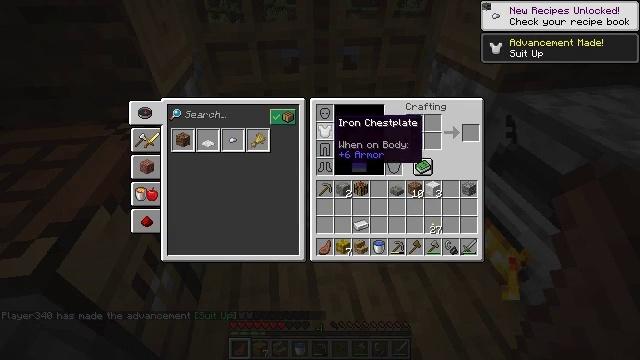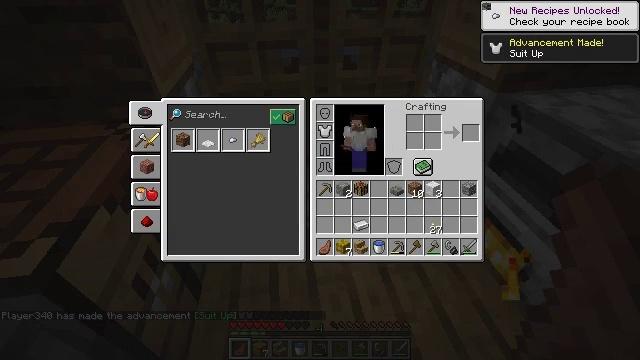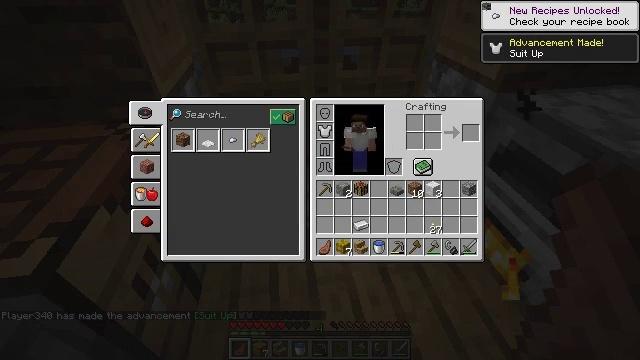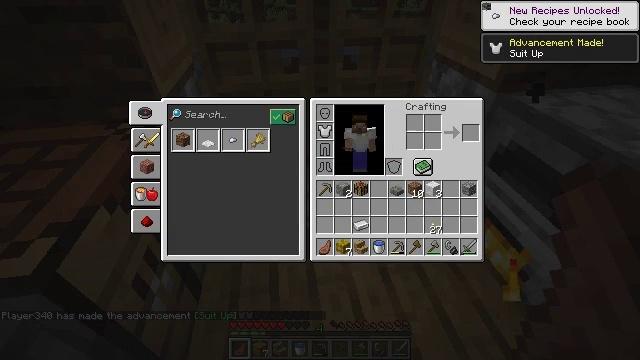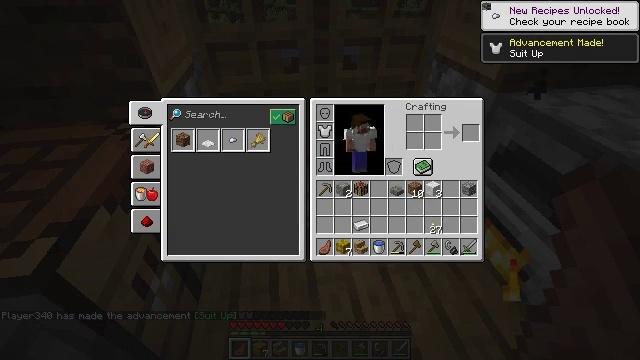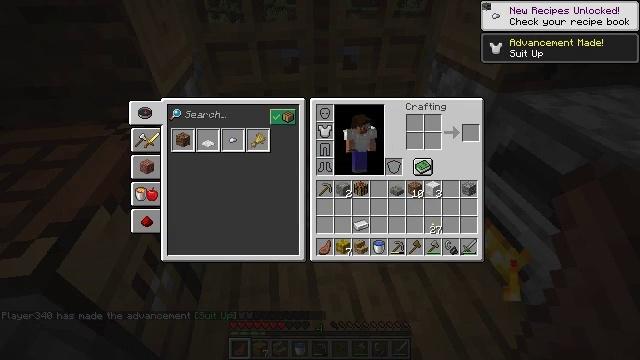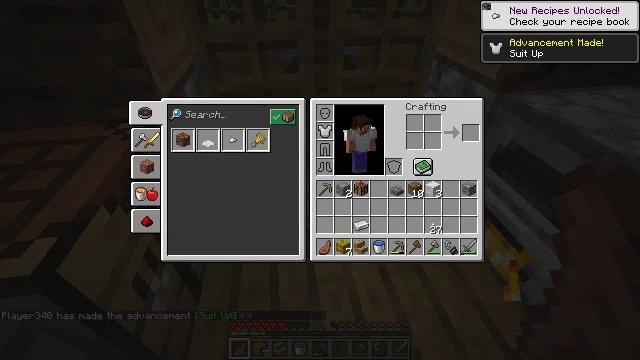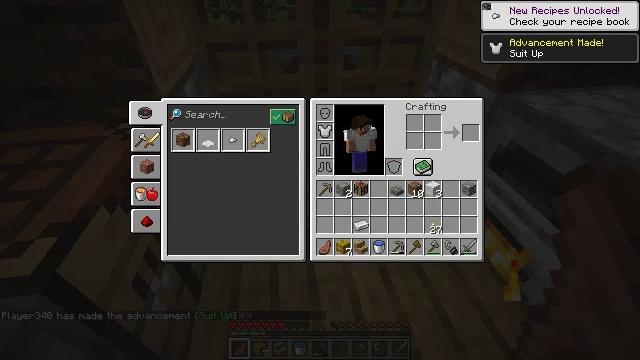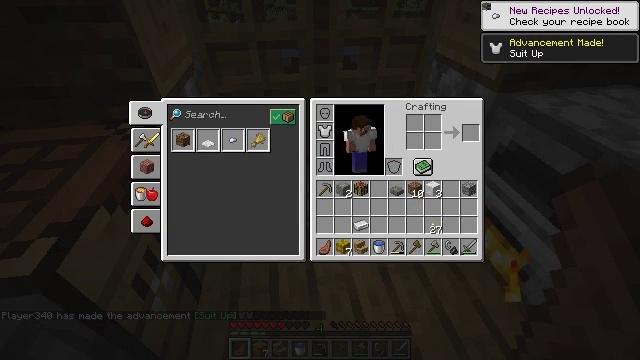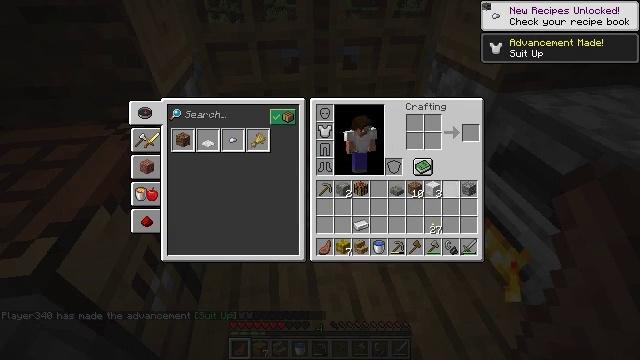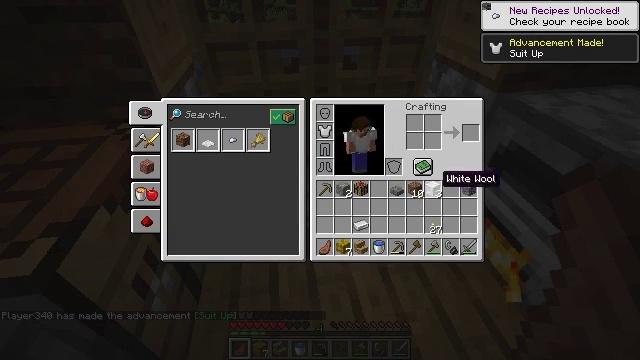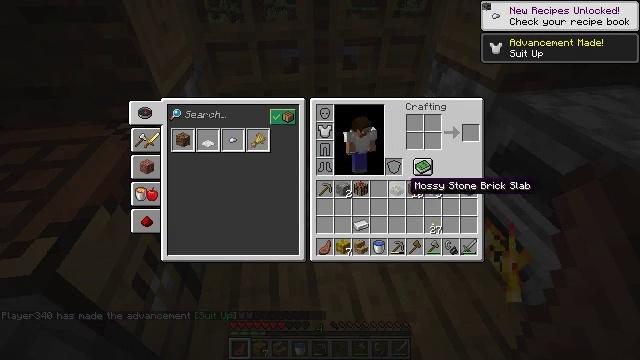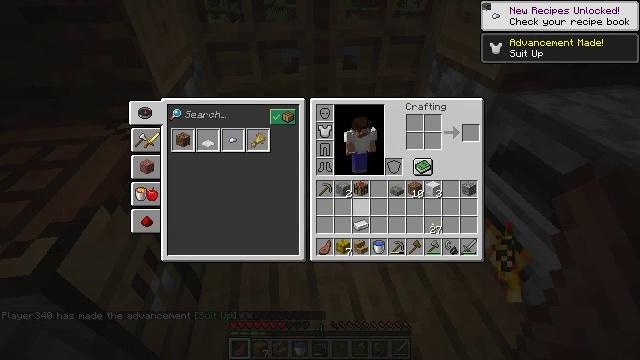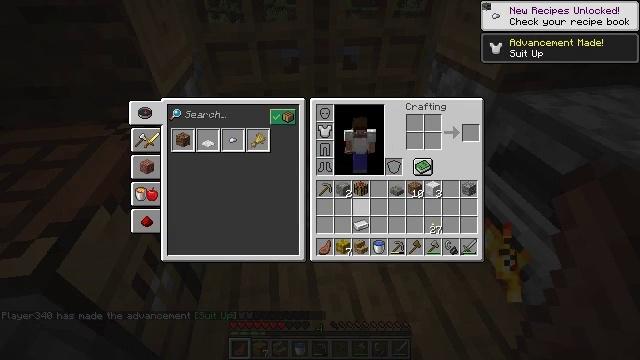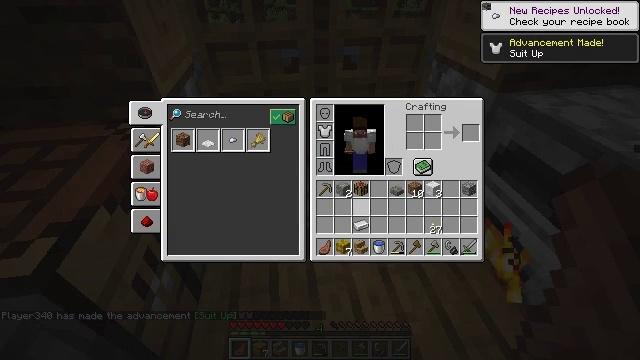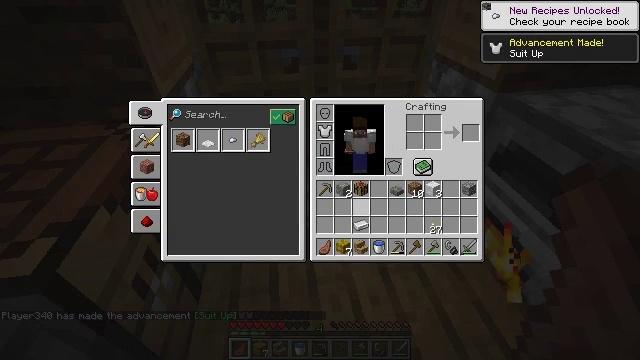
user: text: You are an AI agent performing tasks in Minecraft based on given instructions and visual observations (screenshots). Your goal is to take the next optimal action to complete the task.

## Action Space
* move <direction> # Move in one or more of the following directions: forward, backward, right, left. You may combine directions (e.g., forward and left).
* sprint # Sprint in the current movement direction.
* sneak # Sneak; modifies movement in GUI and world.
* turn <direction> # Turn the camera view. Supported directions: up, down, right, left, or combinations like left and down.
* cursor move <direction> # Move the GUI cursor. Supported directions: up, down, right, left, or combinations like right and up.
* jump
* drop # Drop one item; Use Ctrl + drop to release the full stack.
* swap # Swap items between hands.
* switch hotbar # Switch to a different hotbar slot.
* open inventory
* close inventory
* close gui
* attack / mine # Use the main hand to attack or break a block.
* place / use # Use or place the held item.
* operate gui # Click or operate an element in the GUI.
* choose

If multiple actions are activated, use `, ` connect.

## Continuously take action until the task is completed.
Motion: motion action
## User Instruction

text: Gather stripped oak log from a tree.
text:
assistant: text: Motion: turn right and down
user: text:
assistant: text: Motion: turn right and down
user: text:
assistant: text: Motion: turn right
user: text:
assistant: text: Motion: turn right
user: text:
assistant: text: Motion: turn right
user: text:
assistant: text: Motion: no_op
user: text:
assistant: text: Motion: no_op
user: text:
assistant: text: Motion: turn down
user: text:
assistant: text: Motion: turn down
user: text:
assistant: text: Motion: turn left
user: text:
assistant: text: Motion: turn left and down
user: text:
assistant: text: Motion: turn left
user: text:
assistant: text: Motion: no_op
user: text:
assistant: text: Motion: no_op
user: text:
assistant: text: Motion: no_op
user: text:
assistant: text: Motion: no_op
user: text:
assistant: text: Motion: turn right
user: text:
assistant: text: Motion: turn right
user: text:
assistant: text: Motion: no_op
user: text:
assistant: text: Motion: no_op
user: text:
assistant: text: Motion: no_op
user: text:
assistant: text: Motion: no_op
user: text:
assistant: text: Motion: no_op
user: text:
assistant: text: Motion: turn up
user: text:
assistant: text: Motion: turn left
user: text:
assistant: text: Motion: turn left
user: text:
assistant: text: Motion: turn left
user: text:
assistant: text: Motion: turn left and down
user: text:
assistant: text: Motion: turn left and down
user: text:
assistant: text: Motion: no_op